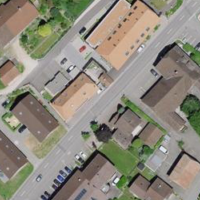
EUNIS habitat code: 54
Species observed at this site:
Corvus corone
Larus michahellis
Hirundo rustica
Milvus milvus
Pica pica
Phoenicurus ochruros
Falco tinnunculus
Columba palumbus